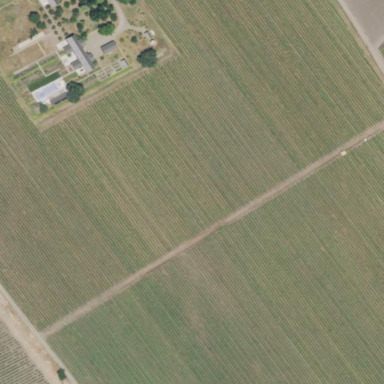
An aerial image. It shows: Vineyard with grape crops.